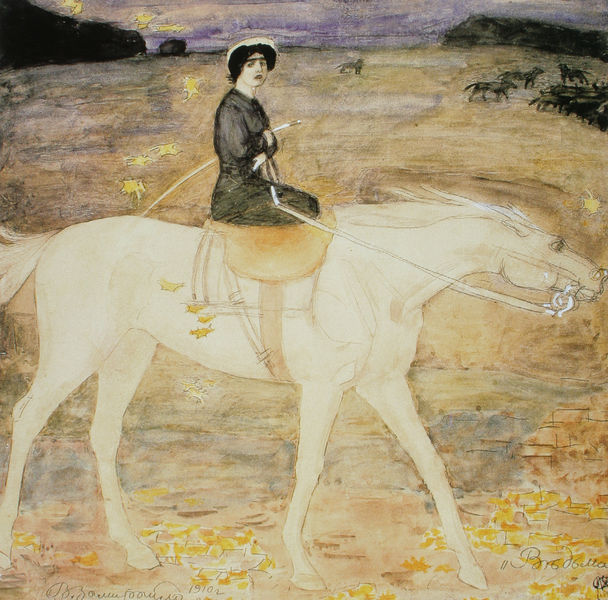
Titel: Hexe
Künstler: Viktor Samirajlo
Standort: St. Petersburg
Institution: Russisches Museum
Schlagwörter: berg, blau, blätter, gemälde, himmel, kopf, mann, wasser, weiß, wolf, wolken, gelb, grün, landschaft, sitzen, bewegung, blumen, braun, damen, frau, grau, hell, hut, kleid, nacht, schwarz, zeichnung, dame, gras, hund, hunde, tiere, wiese, malerei, symbolismus, blass, mensch, stein, trauer, hals, portrait, signatur, ebene, feld, horizont, hügel, natur, vögel, weide, weite, wind, land, kostüm, traurig, wald, zart, pferd, pferde, reiter, ausritt, huf, hufe, mähne, reiten, reiterin, sattel, zaumzeug, zügel, strand, ansicht, leine, berge, wüste, violett, herde, kahl, herbst, romantik, angst, wehen, jugendstil, witwe, inschrift, stimmung, fein, klimt, schnalle, munch, groß, geschirr, sterne, peitsche, jagd, schimmel, damensattel, damensitz, verzweiflung, nüstern, flirren, frauensattel, himel, meute, gustav, würdevoll, galopp, buntstift, suche, trab, zahrt, wölfe, gerte, walt, reitgerte, schimmelreiter, öd, pollen, shcwarz, eiter, emanzipert, frau edel, hgfjz, hgig, jgz, kkh, ohi, pferd rasend, schimmelr, schummel, selbsbewusst, ssattel, weißes pferd, pfern, utsche, damensaatel